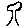
Label: tree